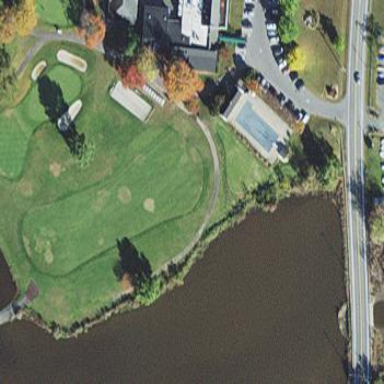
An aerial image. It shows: Grassy area designated as golf fairway.